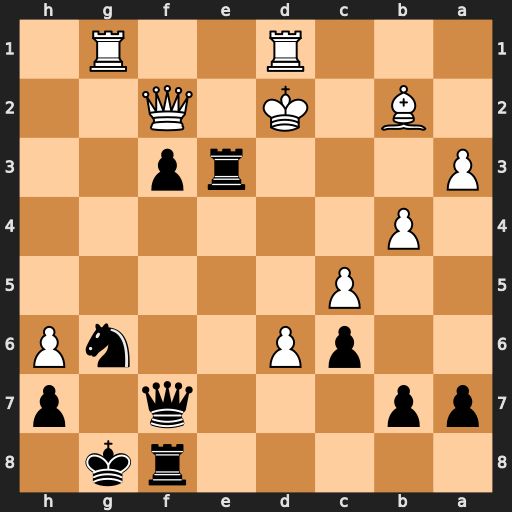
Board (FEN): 5rk1/pp3q1p/2pP2nP/2P5/1P6/P3rp2/1B1K1Q2/3R2R1
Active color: b
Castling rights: -
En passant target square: -
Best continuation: Re2+ Qxe2 fxe2